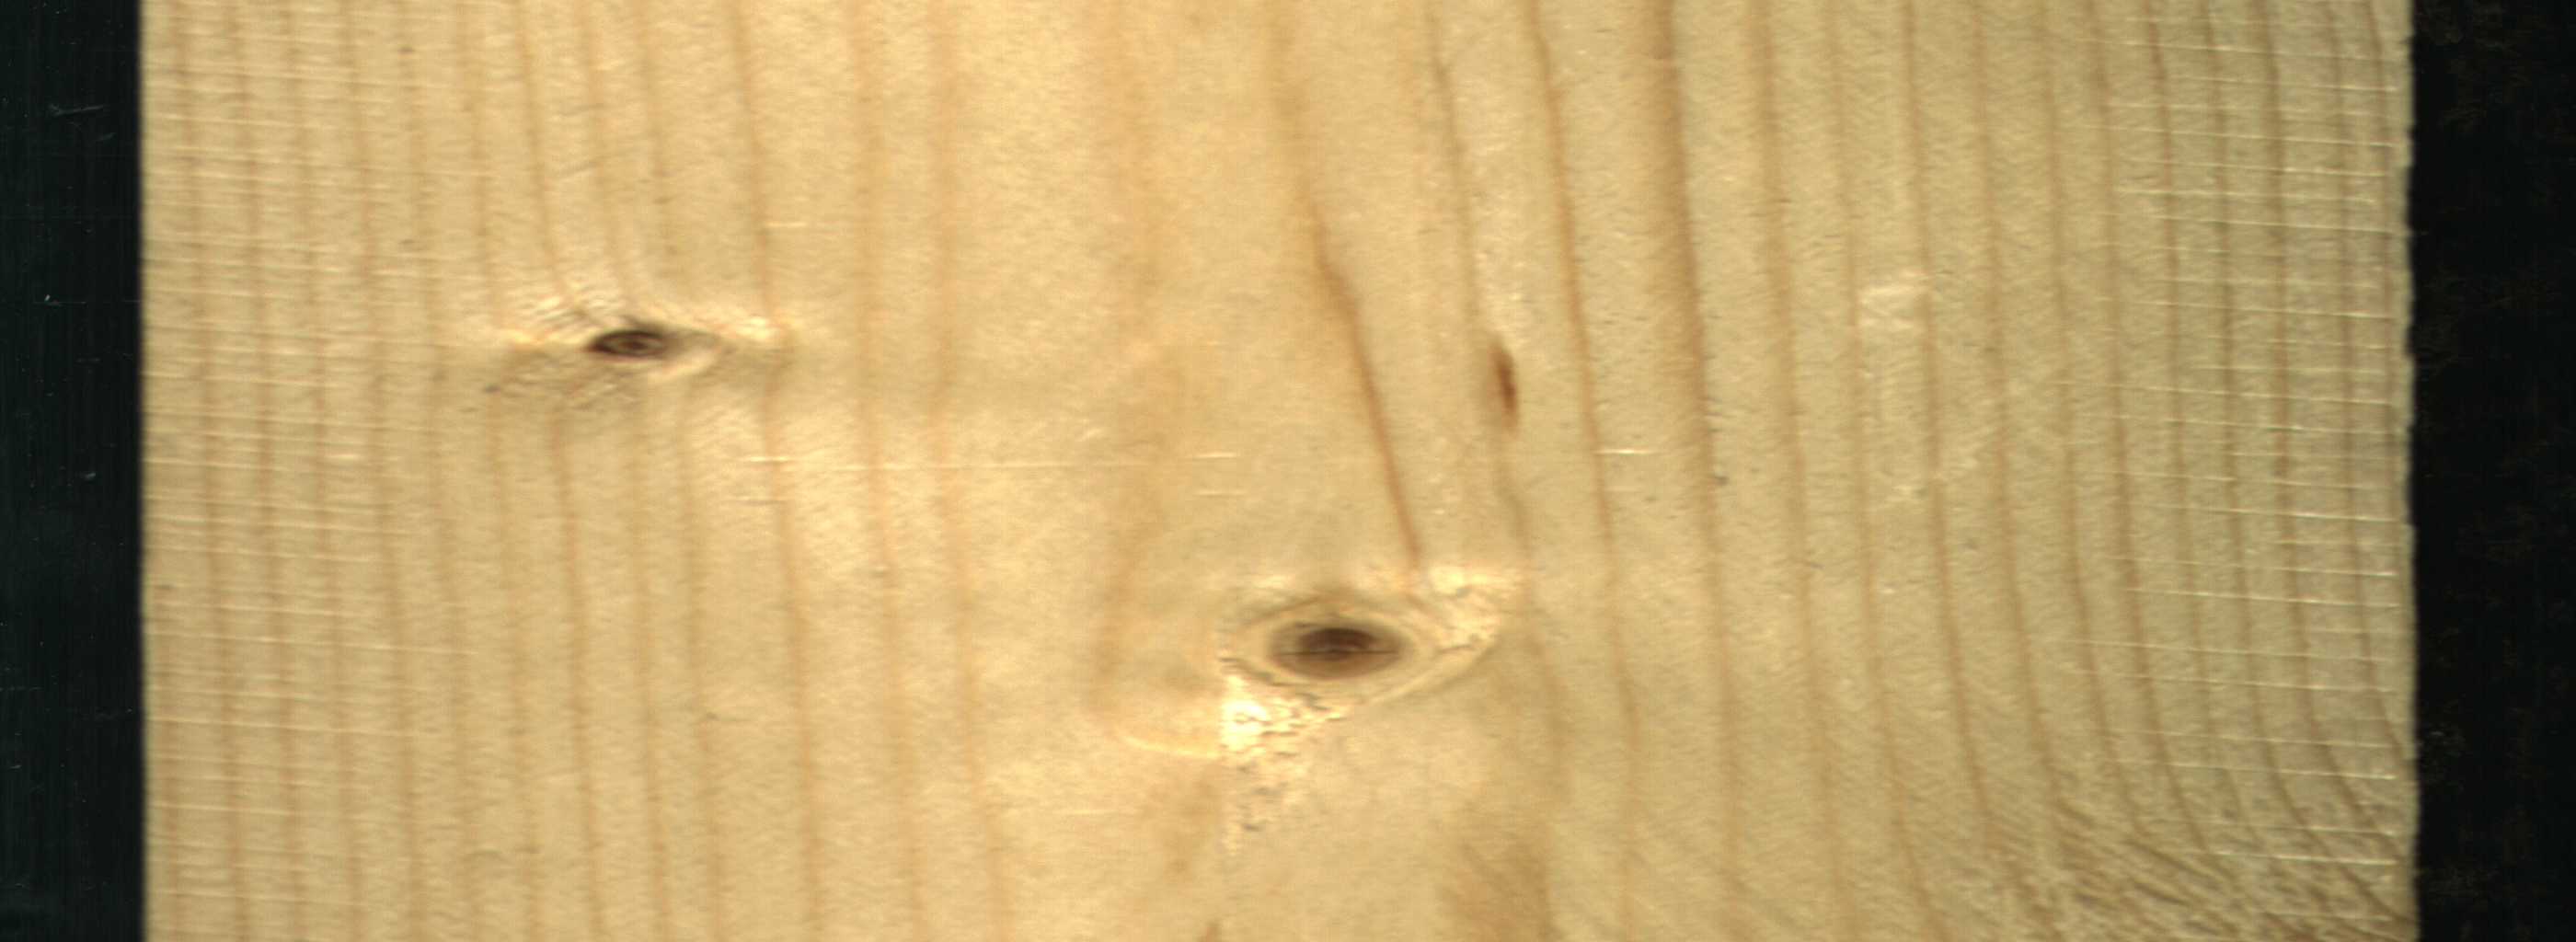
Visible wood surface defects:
Dead_Knot
Live_Knot